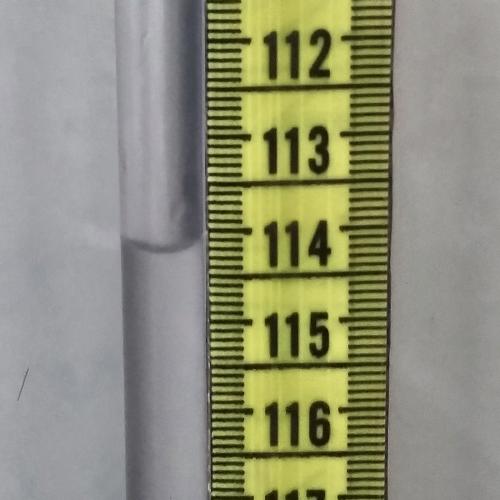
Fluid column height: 114.2 cm